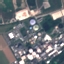
Land use / land cover class: Industrial